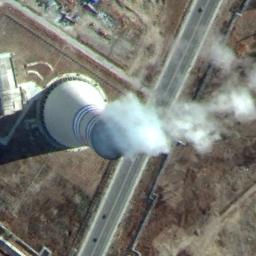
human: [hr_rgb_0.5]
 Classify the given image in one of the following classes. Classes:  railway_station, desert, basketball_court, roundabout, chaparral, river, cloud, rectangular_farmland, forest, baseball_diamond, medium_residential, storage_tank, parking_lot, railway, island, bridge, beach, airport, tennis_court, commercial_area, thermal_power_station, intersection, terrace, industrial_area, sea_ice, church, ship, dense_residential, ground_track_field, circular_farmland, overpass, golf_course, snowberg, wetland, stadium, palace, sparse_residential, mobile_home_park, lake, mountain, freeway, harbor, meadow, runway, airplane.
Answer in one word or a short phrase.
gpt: thermal_power_station